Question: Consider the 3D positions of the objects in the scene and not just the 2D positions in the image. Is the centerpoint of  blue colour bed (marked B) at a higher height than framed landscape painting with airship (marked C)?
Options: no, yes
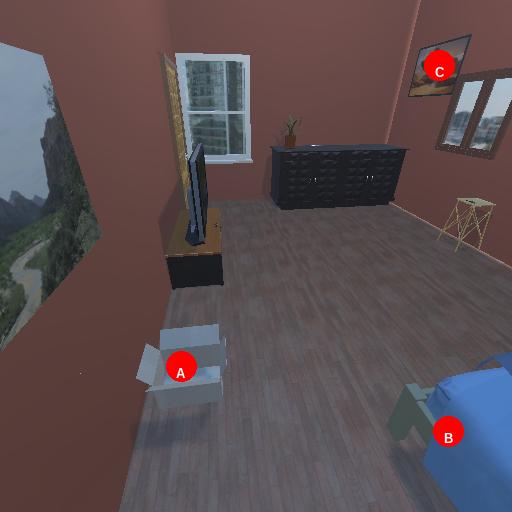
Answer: no